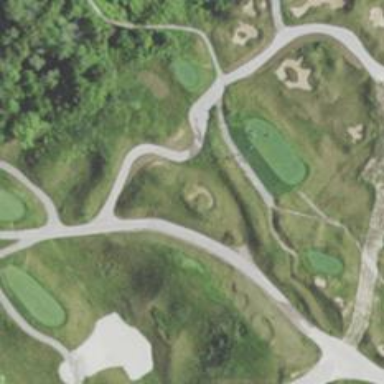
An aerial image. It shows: Service road designated as golf cart path.